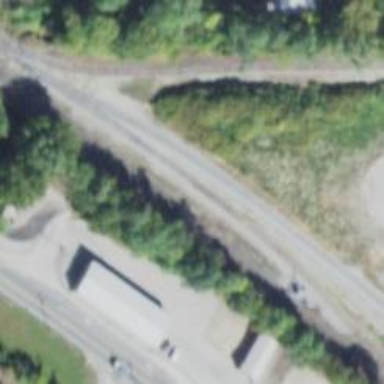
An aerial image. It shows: Railway siding with rails.